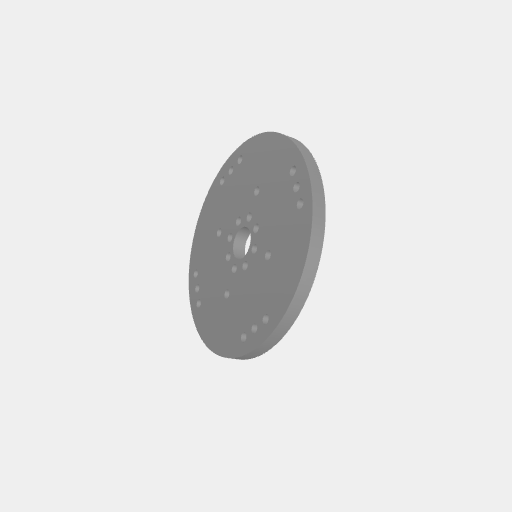
Part: HubMountDisc96OD